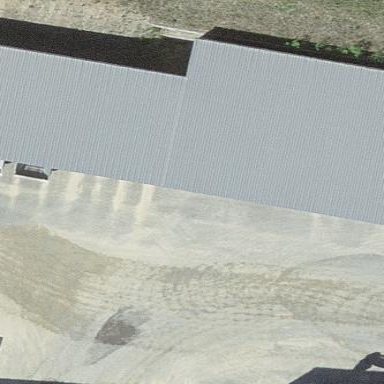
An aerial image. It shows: View of roof of building.